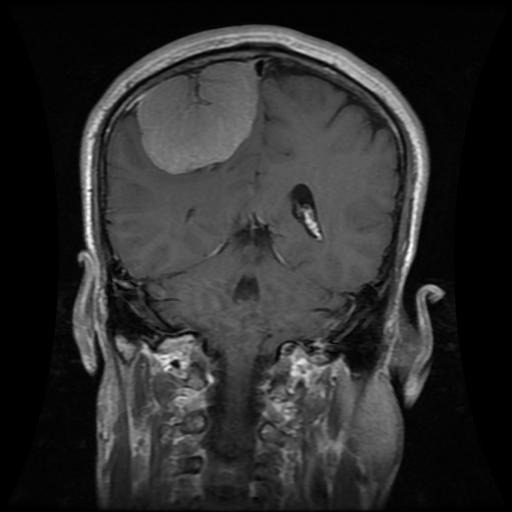
Label: meningioma